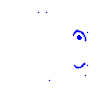
Particle: pion